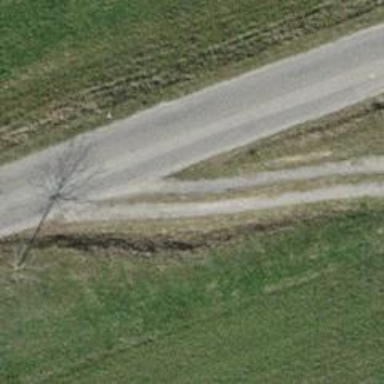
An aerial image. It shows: Track road with grade3 tracktype.